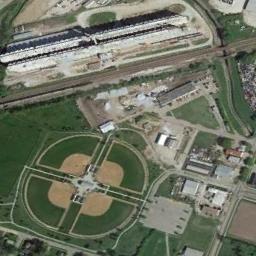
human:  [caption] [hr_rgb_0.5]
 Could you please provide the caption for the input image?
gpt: Four baseball diamonds adjacent to each other make up a circle while a open area and some buildings beside .

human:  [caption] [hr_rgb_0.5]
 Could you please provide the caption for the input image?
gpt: The baseball field was surrounded by trees .

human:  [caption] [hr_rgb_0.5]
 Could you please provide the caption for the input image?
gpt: There are four baseball diamonds on the open place covered with many buildings .

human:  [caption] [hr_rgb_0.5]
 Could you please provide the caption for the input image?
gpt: There are four baseball diamonds in the grass surrounded by the houses .

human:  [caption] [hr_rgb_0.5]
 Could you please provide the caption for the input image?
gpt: Four baseball diamonds form a flower shape .